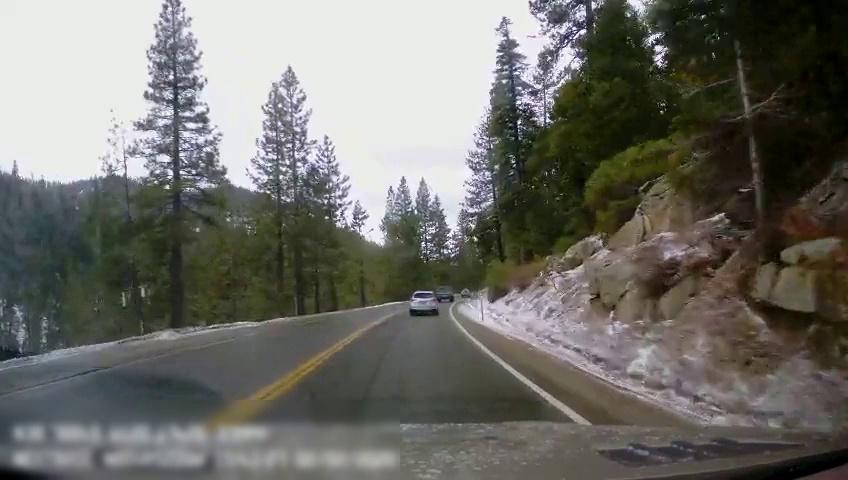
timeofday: Day
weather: Cloudy
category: Drivable Space
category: Vehicles | Car
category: Vehicles | Truck
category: Vehicles | Car
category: Lanes | Current Lane
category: Lanes | Current Lane
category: Lanes | Opposite Lane
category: Lanes | Opposite Lane